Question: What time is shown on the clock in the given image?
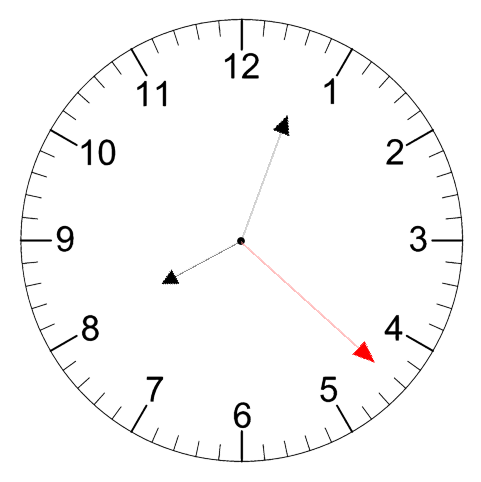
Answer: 08:03:22